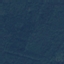
Land use / land cover: Forest